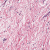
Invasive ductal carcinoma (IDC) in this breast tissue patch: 0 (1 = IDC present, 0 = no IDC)